Question: In an ASP.NET ListView control, populated from an ObjectDataSource, how would I show "N/A" for indeterminate values?

For example, I have a column that shows the average score across play sessions. There will be some players who have registered but haven't yet played any games yet, so they'd have no meaningful average score. Rather than showing an average score of 0 (and a grade of "F"), I'd rather show N/A.
I'm using a data transfer object to represent each player. One approach I tried was to represent the Average Score as a string so that it could sometimes be "N/A", but this seems kinda lame lose the numeric value. Another idea I had was to have both an AverageScore and AverageScoreDisplayString so that the display string could be set to "N/A" as needed. But this would require the display string field for all columns that might need to show "N/A".
Suggestions?
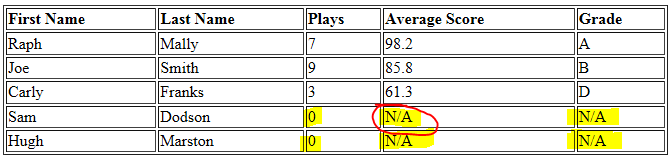
Answer: you could wrap a condition around the Eval in the markup?
is this any help <URL> ?